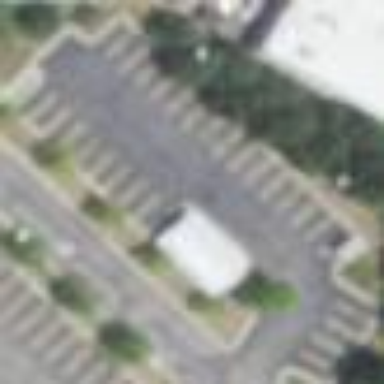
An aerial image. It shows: Parking area with surface.